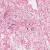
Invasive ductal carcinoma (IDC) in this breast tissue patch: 0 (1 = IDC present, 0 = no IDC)